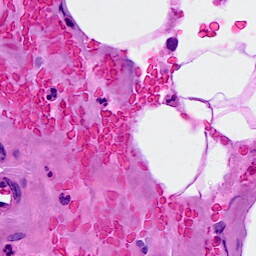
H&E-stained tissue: Breast